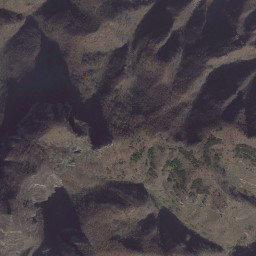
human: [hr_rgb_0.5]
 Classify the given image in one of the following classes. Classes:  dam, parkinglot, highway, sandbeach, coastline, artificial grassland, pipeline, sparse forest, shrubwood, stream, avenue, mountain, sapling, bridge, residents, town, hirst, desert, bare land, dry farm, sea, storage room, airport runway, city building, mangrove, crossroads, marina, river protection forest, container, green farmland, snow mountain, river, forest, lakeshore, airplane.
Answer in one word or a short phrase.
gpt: mountain